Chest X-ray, AP view. Patient: 59 years old, sex M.
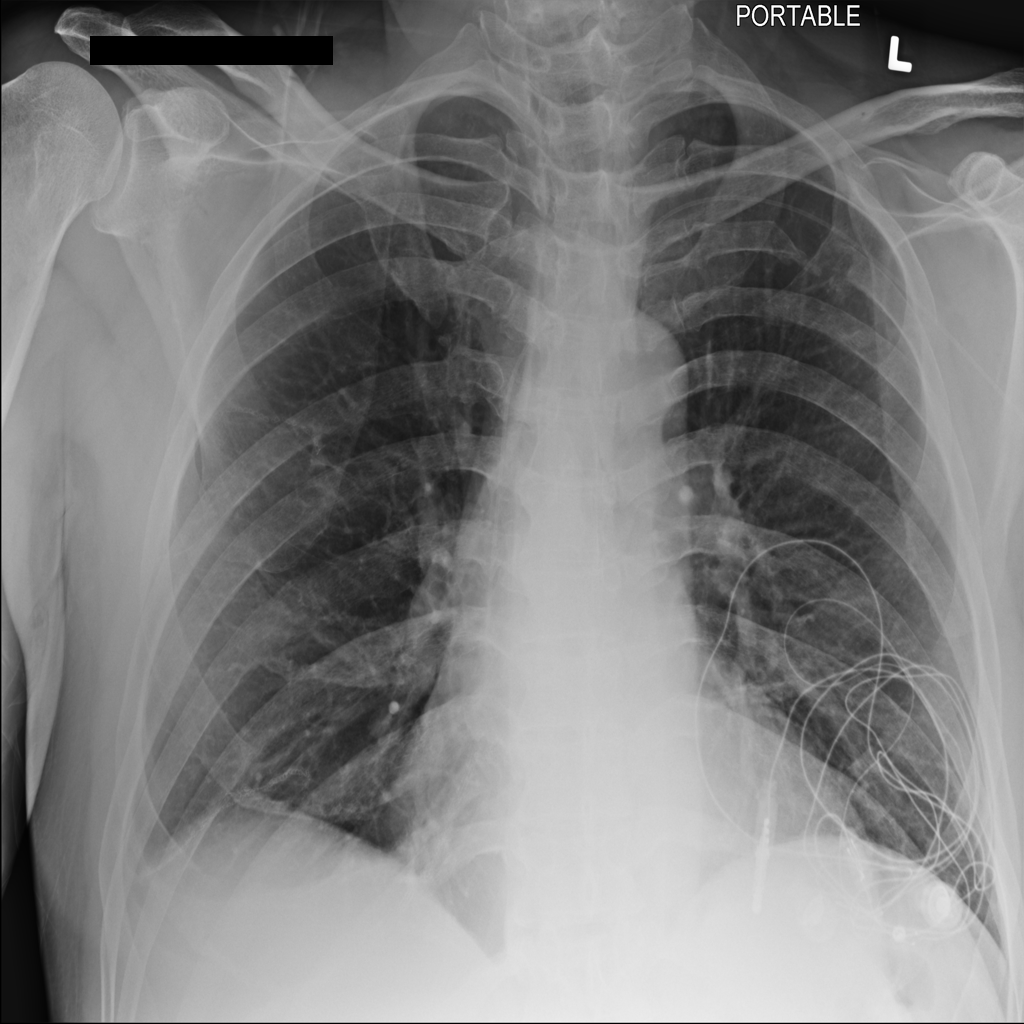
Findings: Infiltration